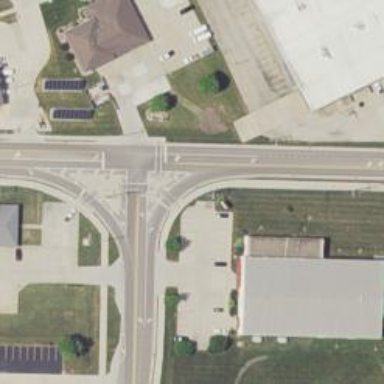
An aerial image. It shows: Uncontrolled road crossing with lines marking the way.